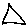
Label: triangle